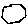
Label: hexagon